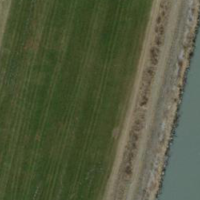
EUNIS habitat code: 25
Species observed at this site:
Prunus padus